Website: apple
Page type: billing-address
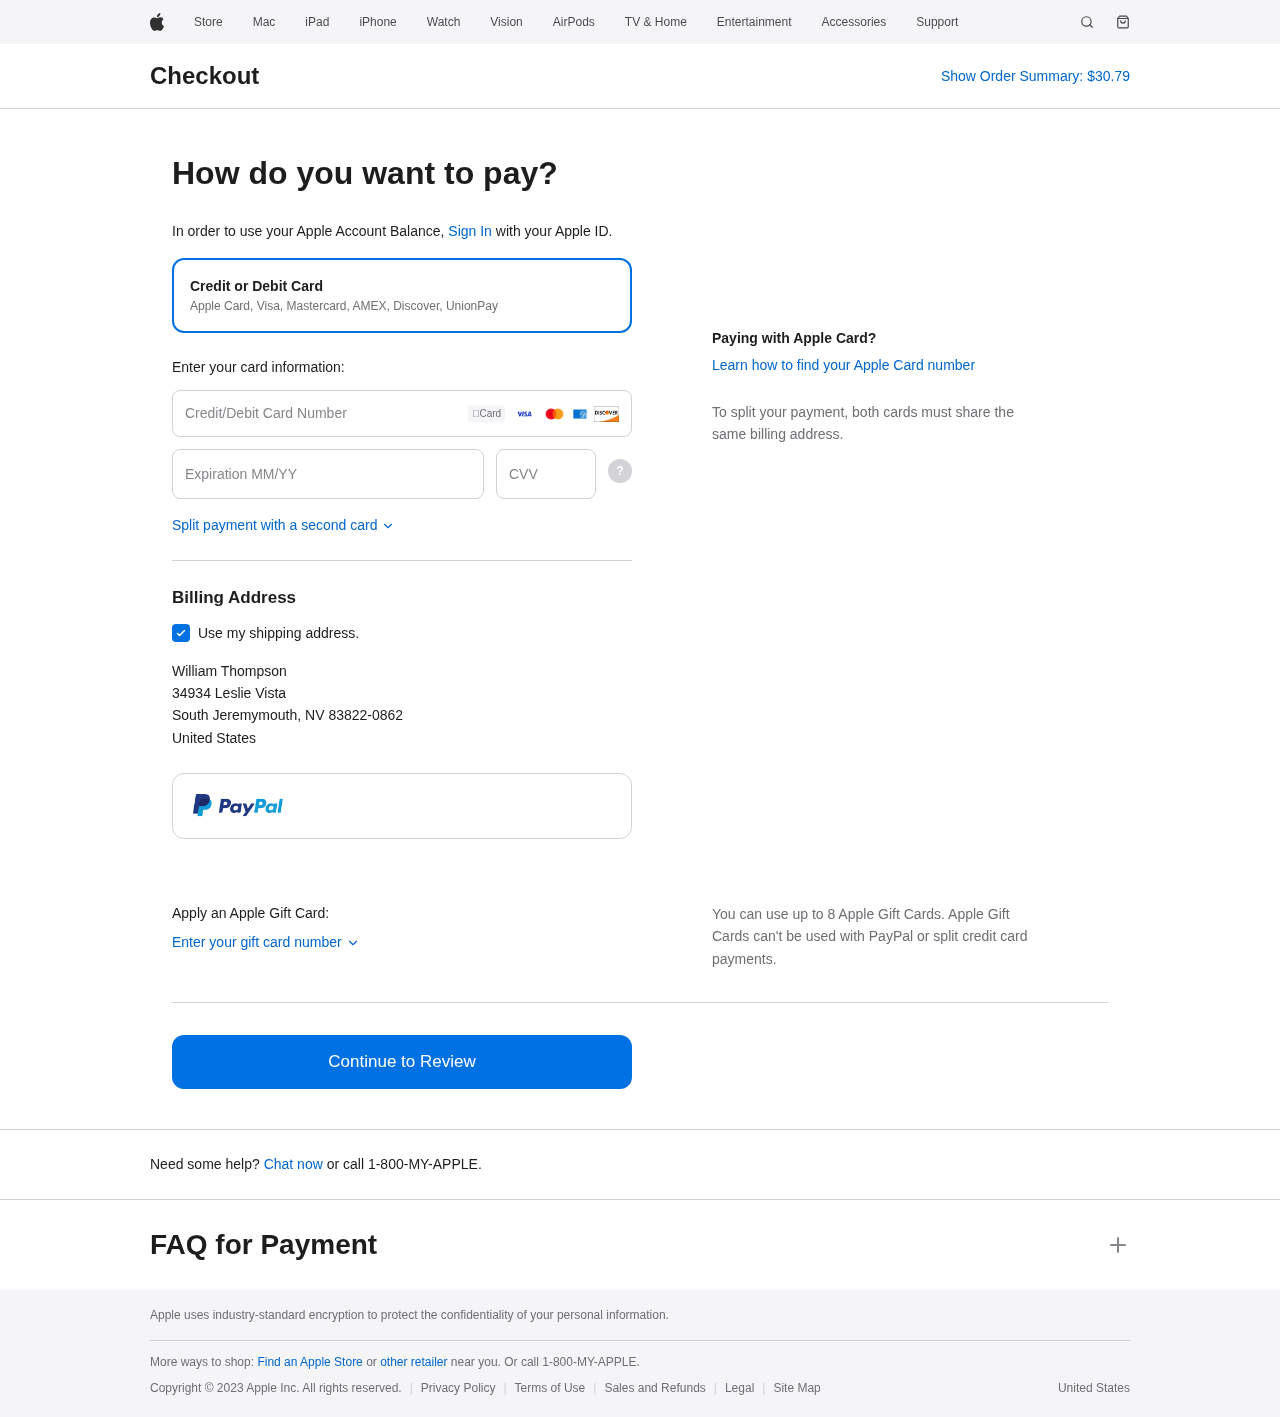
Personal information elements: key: PII_CARD_CVV
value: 484
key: PII_CARD_EXPIRY
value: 06/26
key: PII_CARD_NUMBER
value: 4021 2627 6495 2464
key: PII_CITY
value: South Jeremymouth
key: PII_COUNTRY
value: United States
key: PII_FULLNAME
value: William Thompson
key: PII_POSTCODE_FULL
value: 83822-0862
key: PII_STATE_ABBR
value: NV
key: PII_STREET
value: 34934 Leslie Vista
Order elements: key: ORDER_TOTAL
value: $30.79